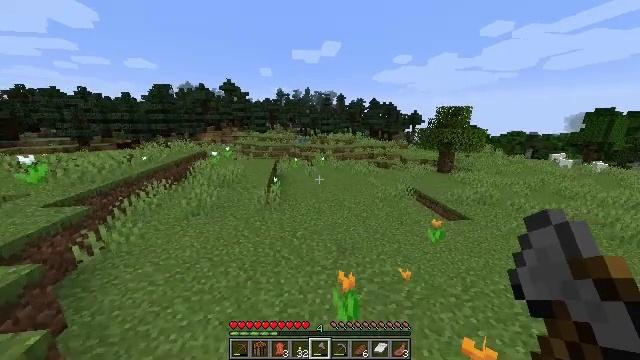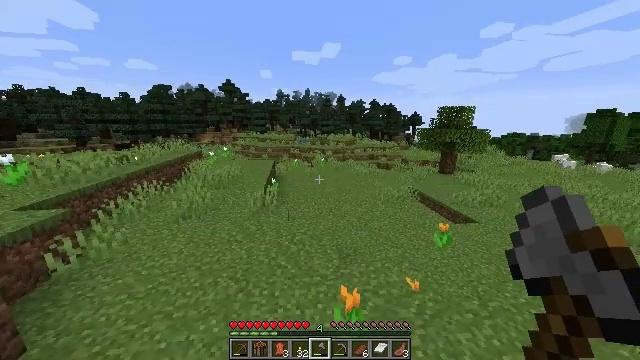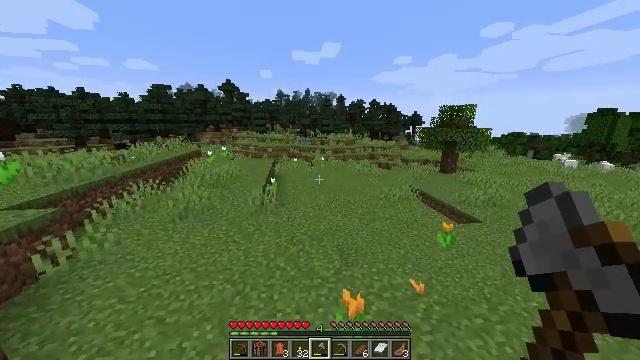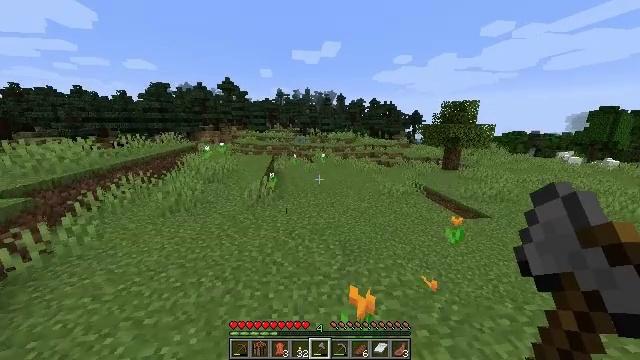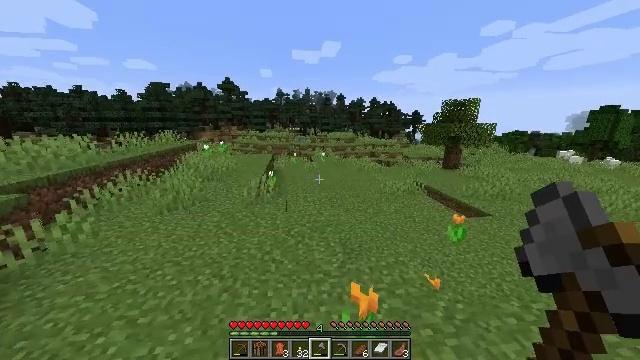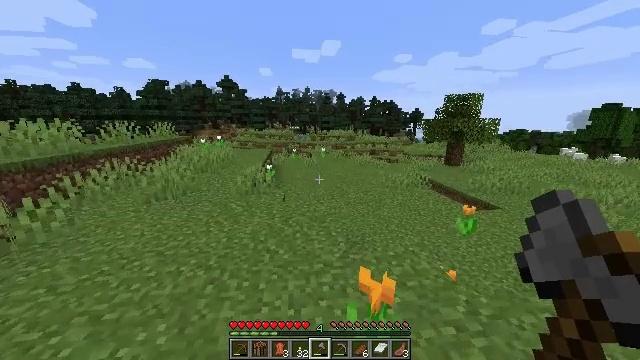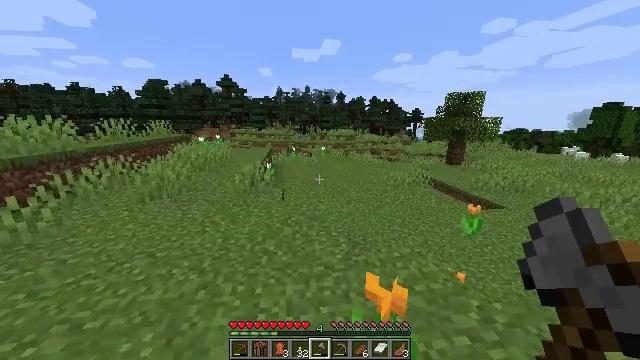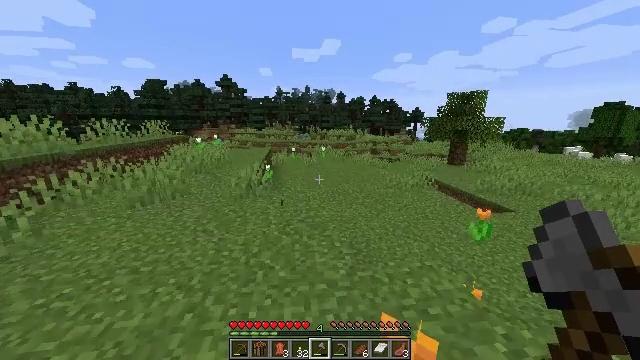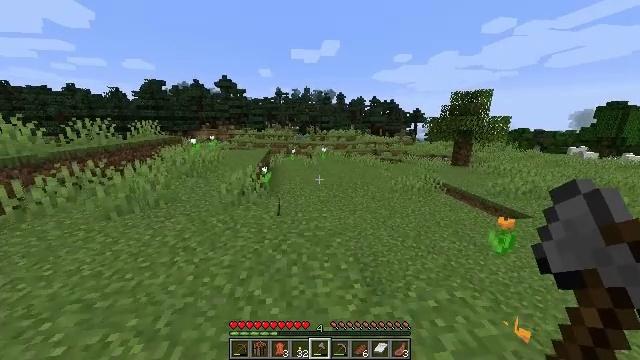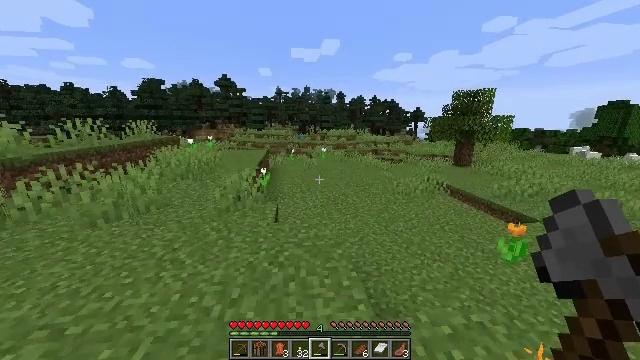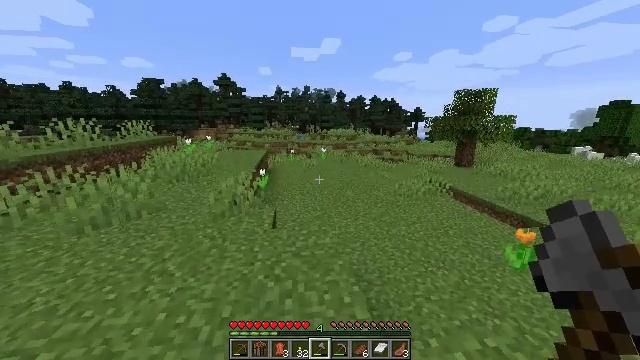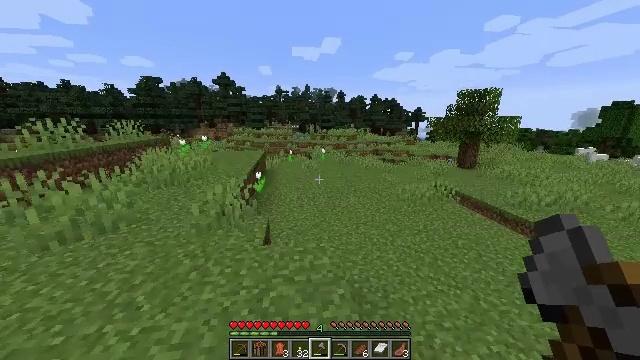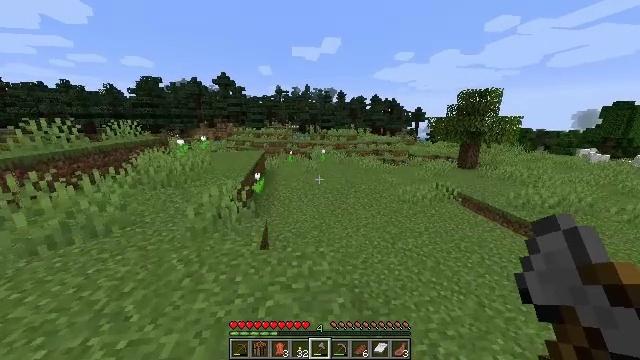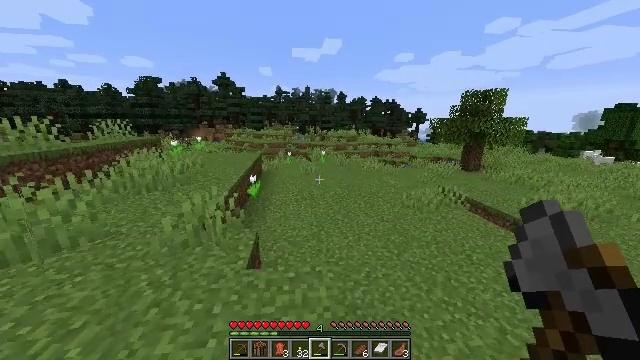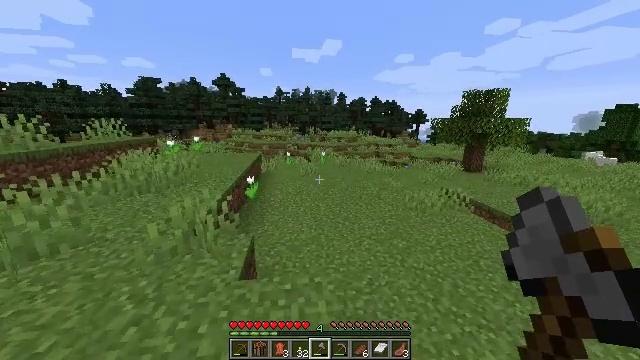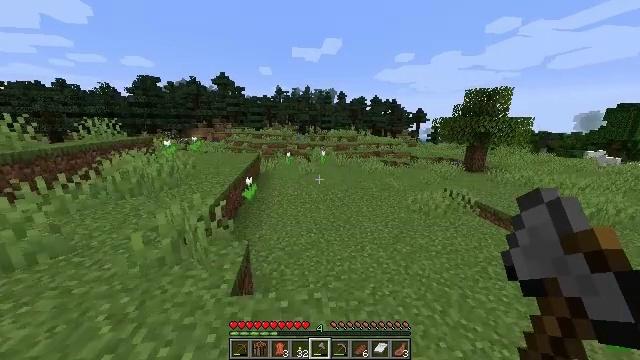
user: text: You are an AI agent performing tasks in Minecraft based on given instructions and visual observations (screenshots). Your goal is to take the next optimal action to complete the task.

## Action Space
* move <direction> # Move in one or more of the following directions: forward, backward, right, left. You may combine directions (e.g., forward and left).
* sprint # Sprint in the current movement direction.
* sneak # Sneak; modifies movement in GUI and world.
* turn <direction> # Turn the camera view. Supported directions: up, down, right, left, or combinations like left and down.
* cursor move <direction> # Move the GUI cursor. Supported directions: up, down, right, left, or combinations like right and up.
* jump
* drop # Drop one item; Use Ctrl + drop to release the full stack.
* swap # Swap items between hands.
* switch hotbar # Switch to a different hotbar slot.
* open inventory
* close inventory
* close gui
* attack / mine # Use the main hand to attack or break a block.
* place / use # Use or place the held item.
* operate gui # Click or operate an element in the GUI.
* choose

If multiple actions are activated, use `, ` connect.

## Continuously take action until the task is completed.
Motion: motion action
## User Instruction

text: Collect dirt by holding left button.
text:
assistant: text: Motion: move forward, sprint
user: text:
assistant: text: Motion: move forward, sprint
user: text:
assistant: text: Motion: move forward, sprint
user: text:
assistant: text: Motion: move forward, sprint
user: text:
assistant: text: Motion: move forward, sprint
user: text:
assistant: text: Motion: move forward, sprint
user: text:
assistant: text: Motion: move forward, sprint
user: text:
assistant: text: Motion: move forward, sprint
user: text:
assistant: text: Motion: move forward, sprint
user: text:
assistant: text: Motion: move forward, sprint
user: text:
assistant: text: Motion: move forward, sprint
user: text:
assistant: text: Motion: move forward, sprint
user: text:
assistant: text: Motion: move forward, sprint
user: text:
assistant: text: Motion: move forward, sprint
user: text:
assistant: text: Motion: move forward, sprint
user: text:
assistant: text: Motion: move forward, sprint
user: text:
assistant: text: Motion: move forward, sprint
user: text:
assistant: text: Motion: move forward, sprint
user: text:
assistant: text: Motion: move forward, sprint, turn right
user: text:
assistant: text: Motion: move forward, sprint, turn right
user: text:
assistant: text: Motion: move forward, sprint
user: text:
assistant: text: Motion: move forward, sprint
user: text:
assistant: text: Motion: move forward, sprint
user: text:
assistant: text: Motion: move forward, sprint
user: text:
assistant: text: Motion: move forward, sprint, turn right
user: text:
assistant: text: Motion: move forward, sprint, turn right
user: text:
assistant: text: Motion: move forward, sprint, turn right
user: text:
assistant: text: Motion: move forward, sprint
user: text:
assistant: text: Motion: move forward, sprint
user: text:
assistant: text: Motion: move forward, sprint